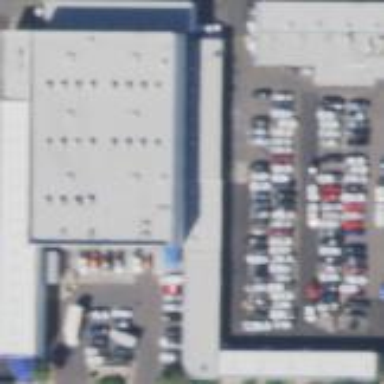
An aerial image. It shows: Building that houses car repair shop.